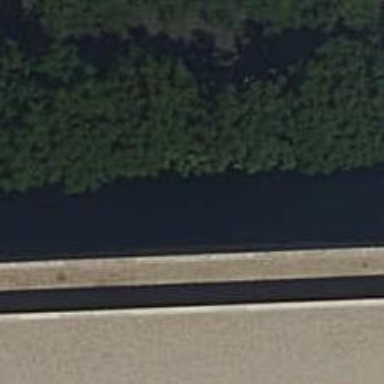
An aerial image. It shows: Retaining wall.